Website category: sports
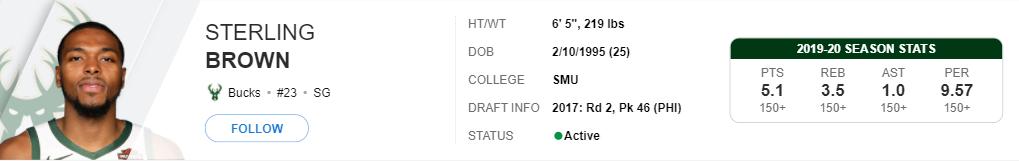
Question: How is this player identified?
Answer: Sterling Brown

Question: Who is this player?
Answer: Sterling Brown

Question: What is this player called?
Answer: Sterling Brown

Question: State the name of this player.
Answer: Sterling Brown

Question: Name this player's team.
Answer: Bucks

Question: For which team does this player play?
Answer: Bucks

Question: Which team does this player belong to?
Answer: Bucks

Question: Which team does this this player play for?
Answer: Bucks

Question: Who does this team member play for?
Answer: Bucks

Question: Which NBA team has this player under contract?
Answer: Bucks

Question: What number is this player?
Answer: #23

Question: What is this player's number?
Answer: #23

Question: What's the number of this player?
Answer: #23

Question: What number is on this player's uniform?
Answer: #23

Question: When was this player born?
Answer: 2/10/1995

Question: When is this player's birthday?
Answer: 2/10/1995

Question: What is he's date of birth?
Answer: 2/10/1995

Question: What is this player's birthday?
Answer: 2/10/1995

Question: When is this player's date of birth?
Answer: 2/10/1995

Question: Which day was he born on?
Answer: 2/10/1995

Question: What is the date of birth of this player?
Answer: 2/10/1995

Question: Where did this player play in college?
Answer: SMU

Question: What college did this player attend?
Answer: SMU

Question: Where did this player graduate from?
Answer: SMU

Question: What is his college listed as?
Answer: SMU

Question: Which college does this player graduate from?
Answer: SMU

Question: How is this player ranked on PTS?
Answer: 5.1

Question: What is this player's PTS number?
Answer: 5.1

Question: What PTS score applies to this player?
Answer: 5.1

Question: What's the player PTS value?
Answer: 5.1

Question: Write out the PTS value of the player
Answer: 5.1

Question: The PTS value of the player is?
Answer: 5.1

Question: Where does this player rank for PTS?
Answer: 150+

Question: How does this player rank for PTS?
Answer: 150+

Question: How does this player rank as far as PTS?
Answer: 150+

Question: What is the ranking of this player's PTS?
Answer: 150+

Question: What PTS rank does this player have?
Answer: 150+

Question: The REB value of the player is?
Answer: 3.5

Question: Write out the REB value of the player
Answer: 3.5

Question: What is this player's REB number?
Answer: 3.5

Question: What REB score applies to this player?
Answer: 3.5

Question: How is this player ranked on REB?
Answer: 3.5

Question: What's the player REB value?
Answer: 3.5

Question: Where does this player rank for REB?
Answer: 150+

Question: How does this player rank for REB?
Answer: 150+

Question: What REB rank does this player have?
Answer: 150+

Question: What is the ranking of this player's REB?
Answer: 150+

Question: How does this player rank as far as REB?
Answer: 150+

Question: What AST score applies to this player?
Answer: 1.0

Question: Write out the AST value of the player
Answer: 1.0

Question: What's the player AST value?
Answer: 1.0

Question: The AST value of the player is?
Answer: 1.0

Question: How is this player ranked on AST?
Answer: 1.0

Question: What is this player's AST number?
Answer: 1.0

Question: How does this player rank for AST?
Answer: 150+

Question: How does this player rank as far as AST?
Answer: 150+

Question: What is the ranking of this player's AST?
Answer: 150+

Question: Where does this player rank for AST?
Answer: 150+

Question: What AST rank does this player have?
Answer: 150+

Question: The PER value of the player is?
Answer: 9.57

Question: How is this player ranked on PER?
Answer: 9.57

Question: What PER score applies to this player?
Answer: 9.57

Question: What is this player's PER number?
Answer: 9.57

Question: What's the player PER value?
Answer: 9.57